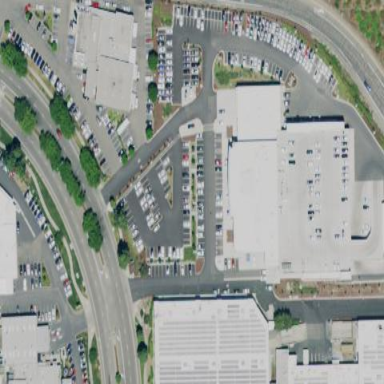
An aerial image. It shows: Retail area.